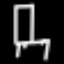
Label: chair